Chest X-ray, PA view. Patient: 35 years old, sex M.
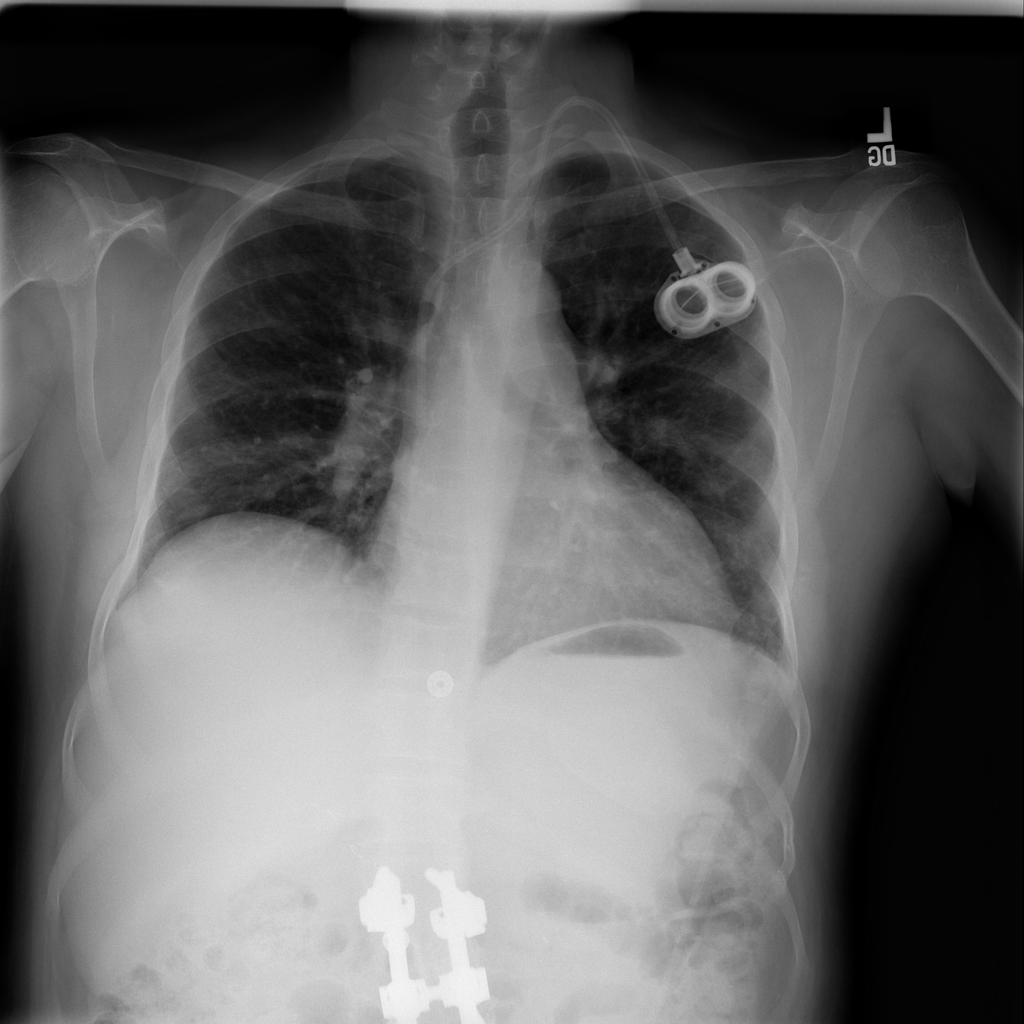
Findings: No Finding